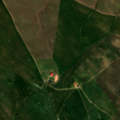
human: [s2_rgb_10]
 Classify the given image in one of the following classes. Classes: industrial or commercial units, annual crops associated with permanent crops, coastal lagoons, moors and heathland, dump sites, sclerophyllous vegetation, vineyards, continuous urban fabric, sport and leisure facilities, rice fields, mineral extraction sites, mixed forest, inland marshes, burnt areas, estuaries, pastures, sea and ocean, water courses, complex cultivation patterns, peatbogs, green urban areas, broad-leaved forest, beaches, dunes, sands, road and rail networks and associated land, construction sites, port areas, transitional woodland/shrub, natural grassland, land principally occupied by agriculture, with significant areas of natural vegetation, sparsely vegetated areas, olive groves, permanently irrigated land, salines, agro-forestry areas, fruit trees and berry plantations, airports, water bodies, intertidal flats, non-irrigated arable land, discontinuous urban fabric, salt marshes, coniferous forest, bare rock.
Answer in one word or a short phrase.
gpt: non-irrigated arable land, transitional woodland/shrub